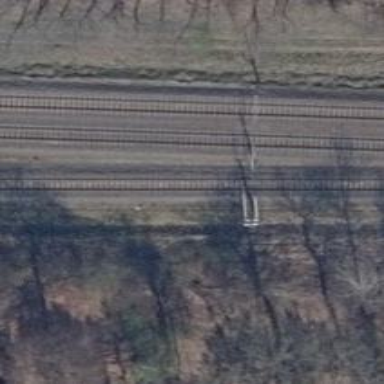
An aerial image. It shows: Milestone along the railway track with catenary mast.